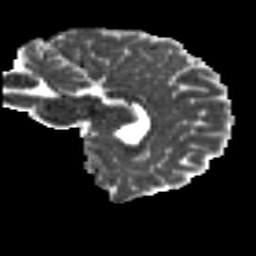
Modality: MD
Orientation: sagittal
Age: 24
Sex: female
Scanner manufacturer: siemens
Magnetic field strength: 3 T
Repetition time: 8.8 s
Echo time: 0.085 s